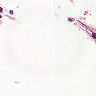
Metastatic tissue present: no